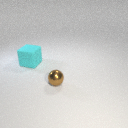
small brown metal sphere in front of large cyan rubber cube